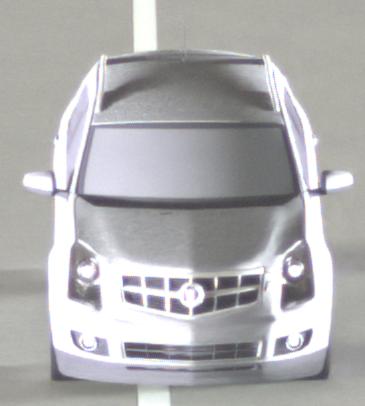
Make: Cadillac
Model: SRX 3.0 V6
Detailed model: SRX (II)
Model produced from: 2010/12
Model produced until: 2012/01
Doors: 5
Color: gray
Road condition: dry road
Daytime: midday
Contrast: medium contrast